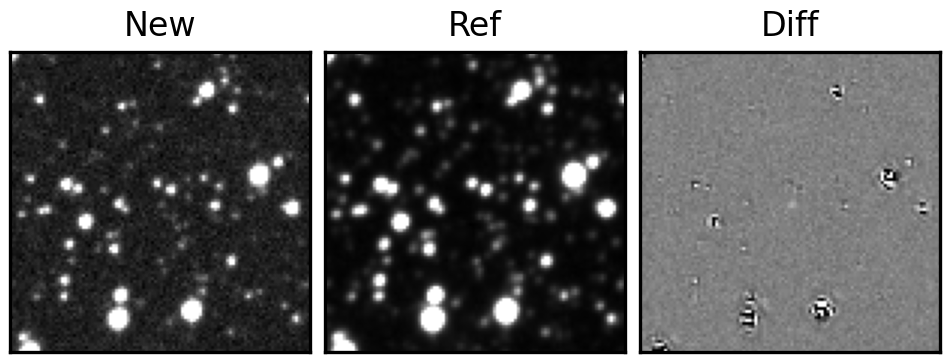
Label: real